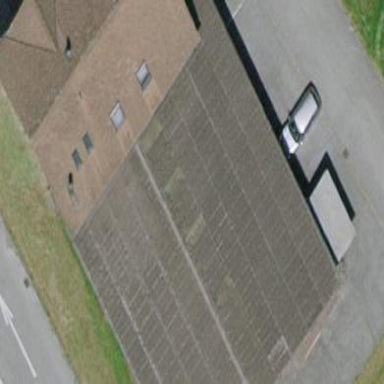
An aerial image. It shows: Industrial building.